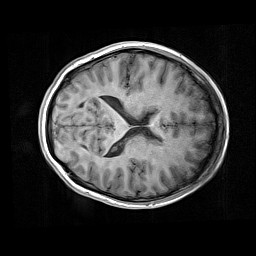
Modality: T1w
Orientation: axial
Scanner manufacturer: siemens
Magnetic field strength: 3 T
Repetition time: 2.2 s
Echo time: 0.00244 s